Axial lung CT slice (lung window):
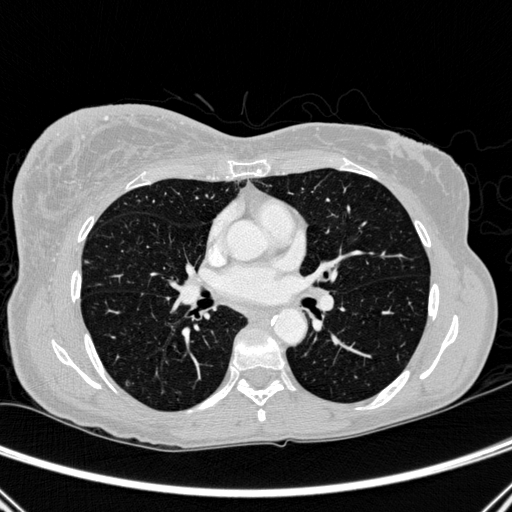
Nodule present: no